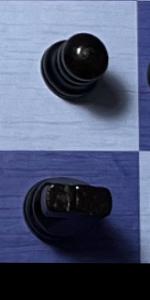
Label: Knight_Black